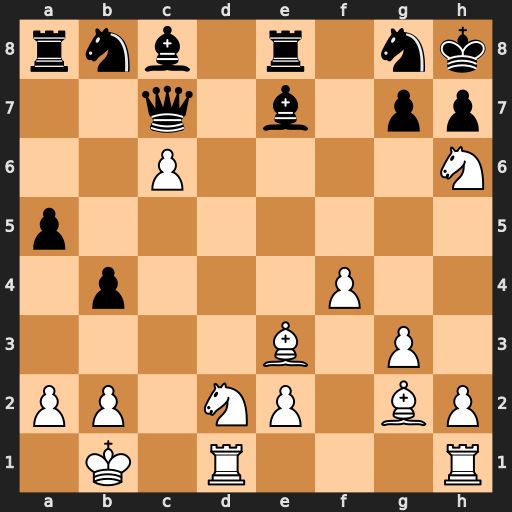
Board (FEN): rnb1r1nk/2q1b1pp/2P4N/p7/1p3P2/4B1P1/PP1NP1BP/1K1R3R
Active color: w
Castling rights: -
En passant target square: -
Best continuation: Nf7#